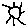
Label: sun